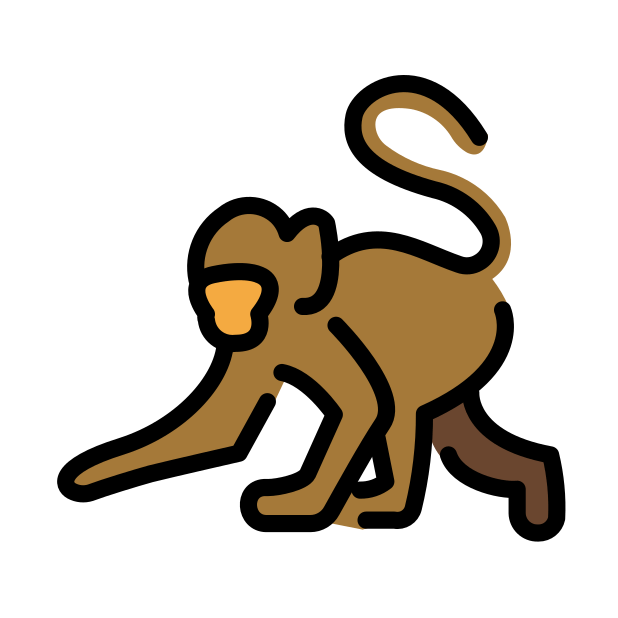
monkey